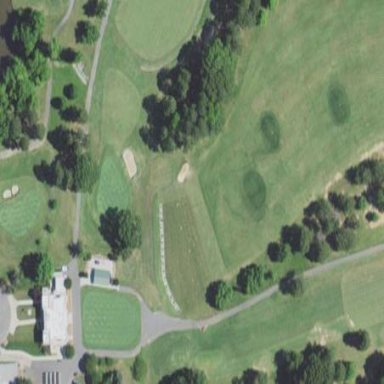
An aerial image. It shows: Driving range for golf on grass.